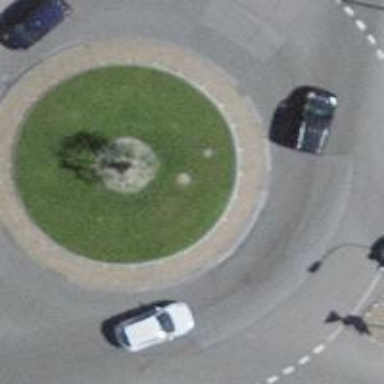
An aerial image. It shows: Secondary road leading to roundabout.